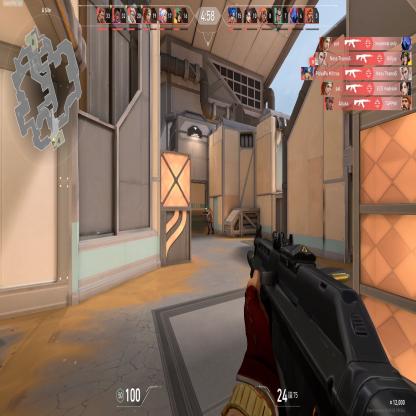
Label: enemy